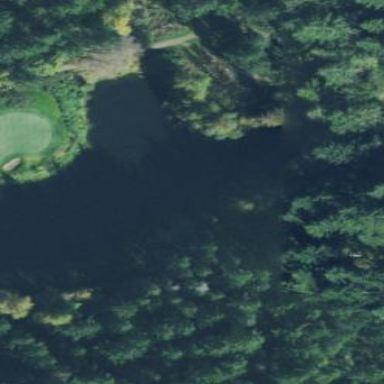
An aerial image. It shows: Water hazard in golf course. The hazard is natural water feature.